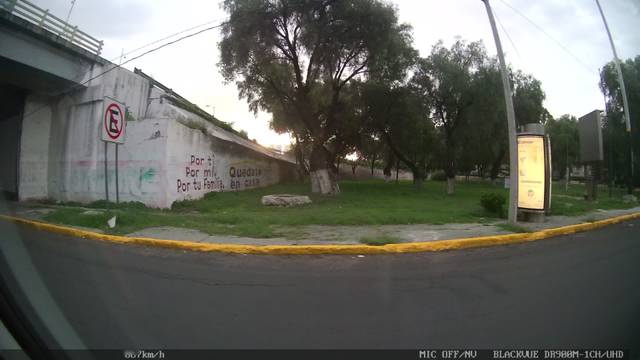
Region: Mexico
Coordinates: 19.552, -99.208